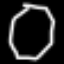
Label: octagon